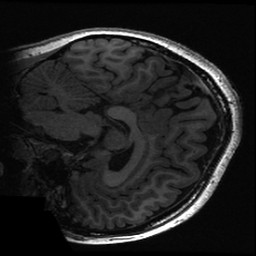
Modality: T1w
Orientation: sagittal
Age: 20
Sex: female